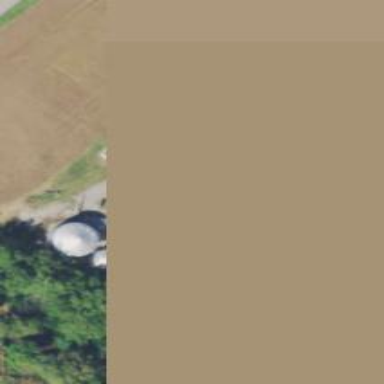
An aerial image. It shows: Silo.